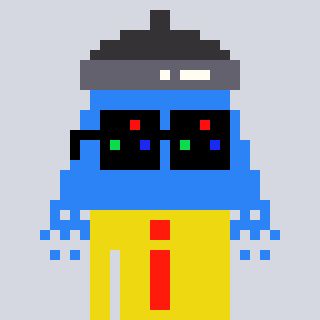
a pixel art character with square black sunglasses, a shower-shaped head and a yellow-colored body on a cool background